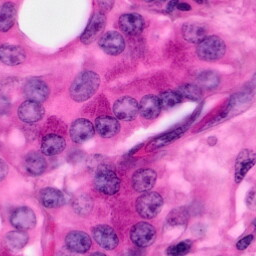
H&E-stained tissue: Pancreatic